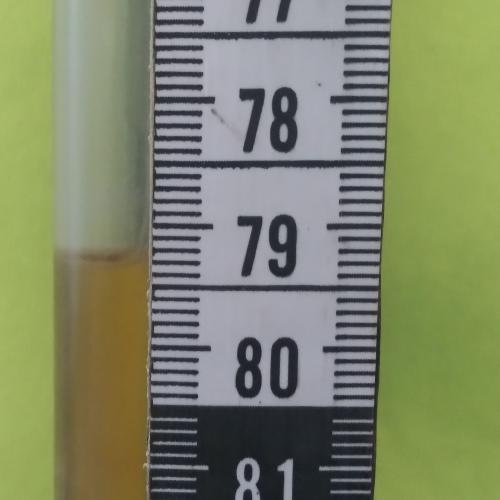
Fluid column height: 79.3 cm